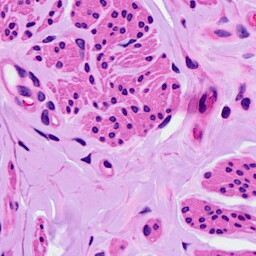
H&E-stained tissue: Ovarian